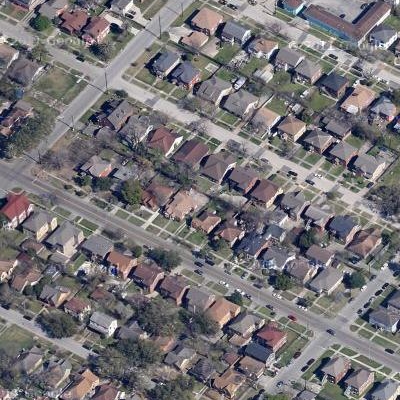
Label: fResident